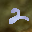
Label: 2